Interaction volume radius: 5 \u00c5
Interaction volume height: 15 \u00c5
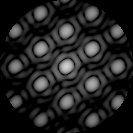
Disorder parameter: 0.05387